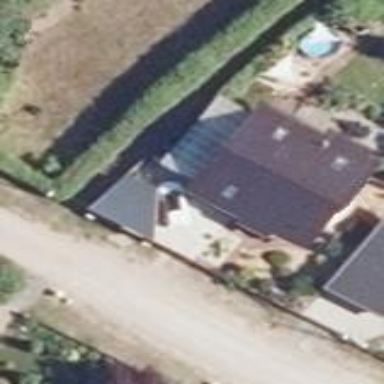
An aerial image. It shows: Simple and straightforward house.